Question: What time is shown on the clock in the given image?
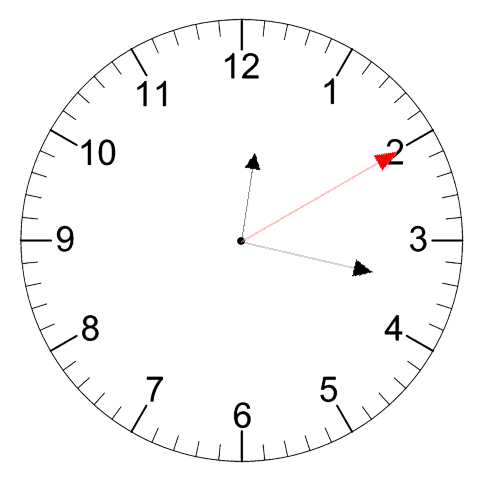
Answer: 12:17:10